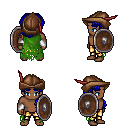
a pixel art fantasy rpg character, male body template, human, dark skin, green tattered cape, gold greaves, blue princess hairstyle, leather cap, white cloth bracers, shield, four views (front, back, left, right), 2x2 character sprite sheet, small pixel art, hard edges, no anti-aliasing